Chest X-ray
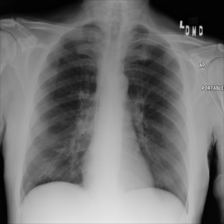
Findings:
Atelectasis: negative
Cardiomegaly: negative
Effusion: negative
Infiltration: negative
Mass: negative
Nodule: negative
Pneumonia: negative
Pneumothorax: negative
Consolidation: negative
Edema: negative
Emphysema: negative
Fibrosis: negative
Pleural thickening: negative
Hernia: negative